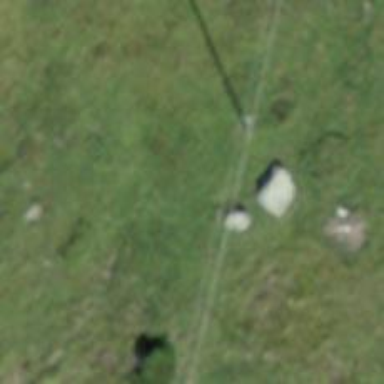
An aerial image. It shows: Power pole.